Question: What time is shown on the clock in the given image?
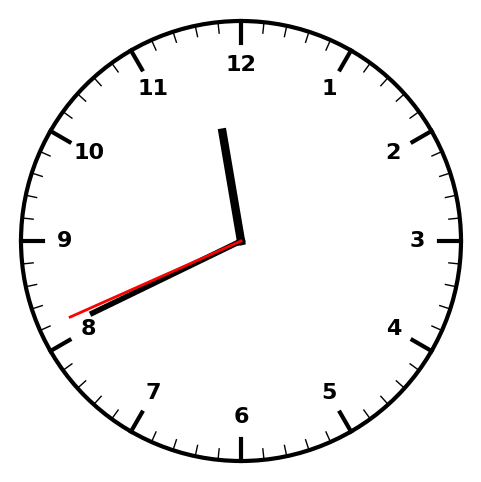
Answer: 11:40:41